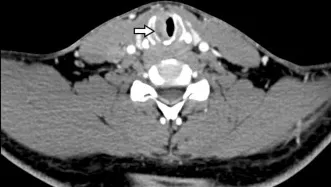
Coronal reformatted contrast-enhanced computed tomography shows mass (arrow) extension from right true vocal cord of glottis to the subglottic region.
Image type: radiology (ct)